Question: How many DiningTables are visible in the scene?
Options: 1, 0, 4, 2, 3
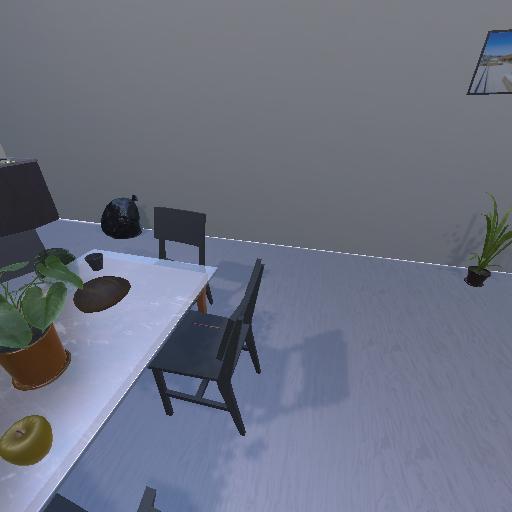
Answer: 1